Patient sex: M
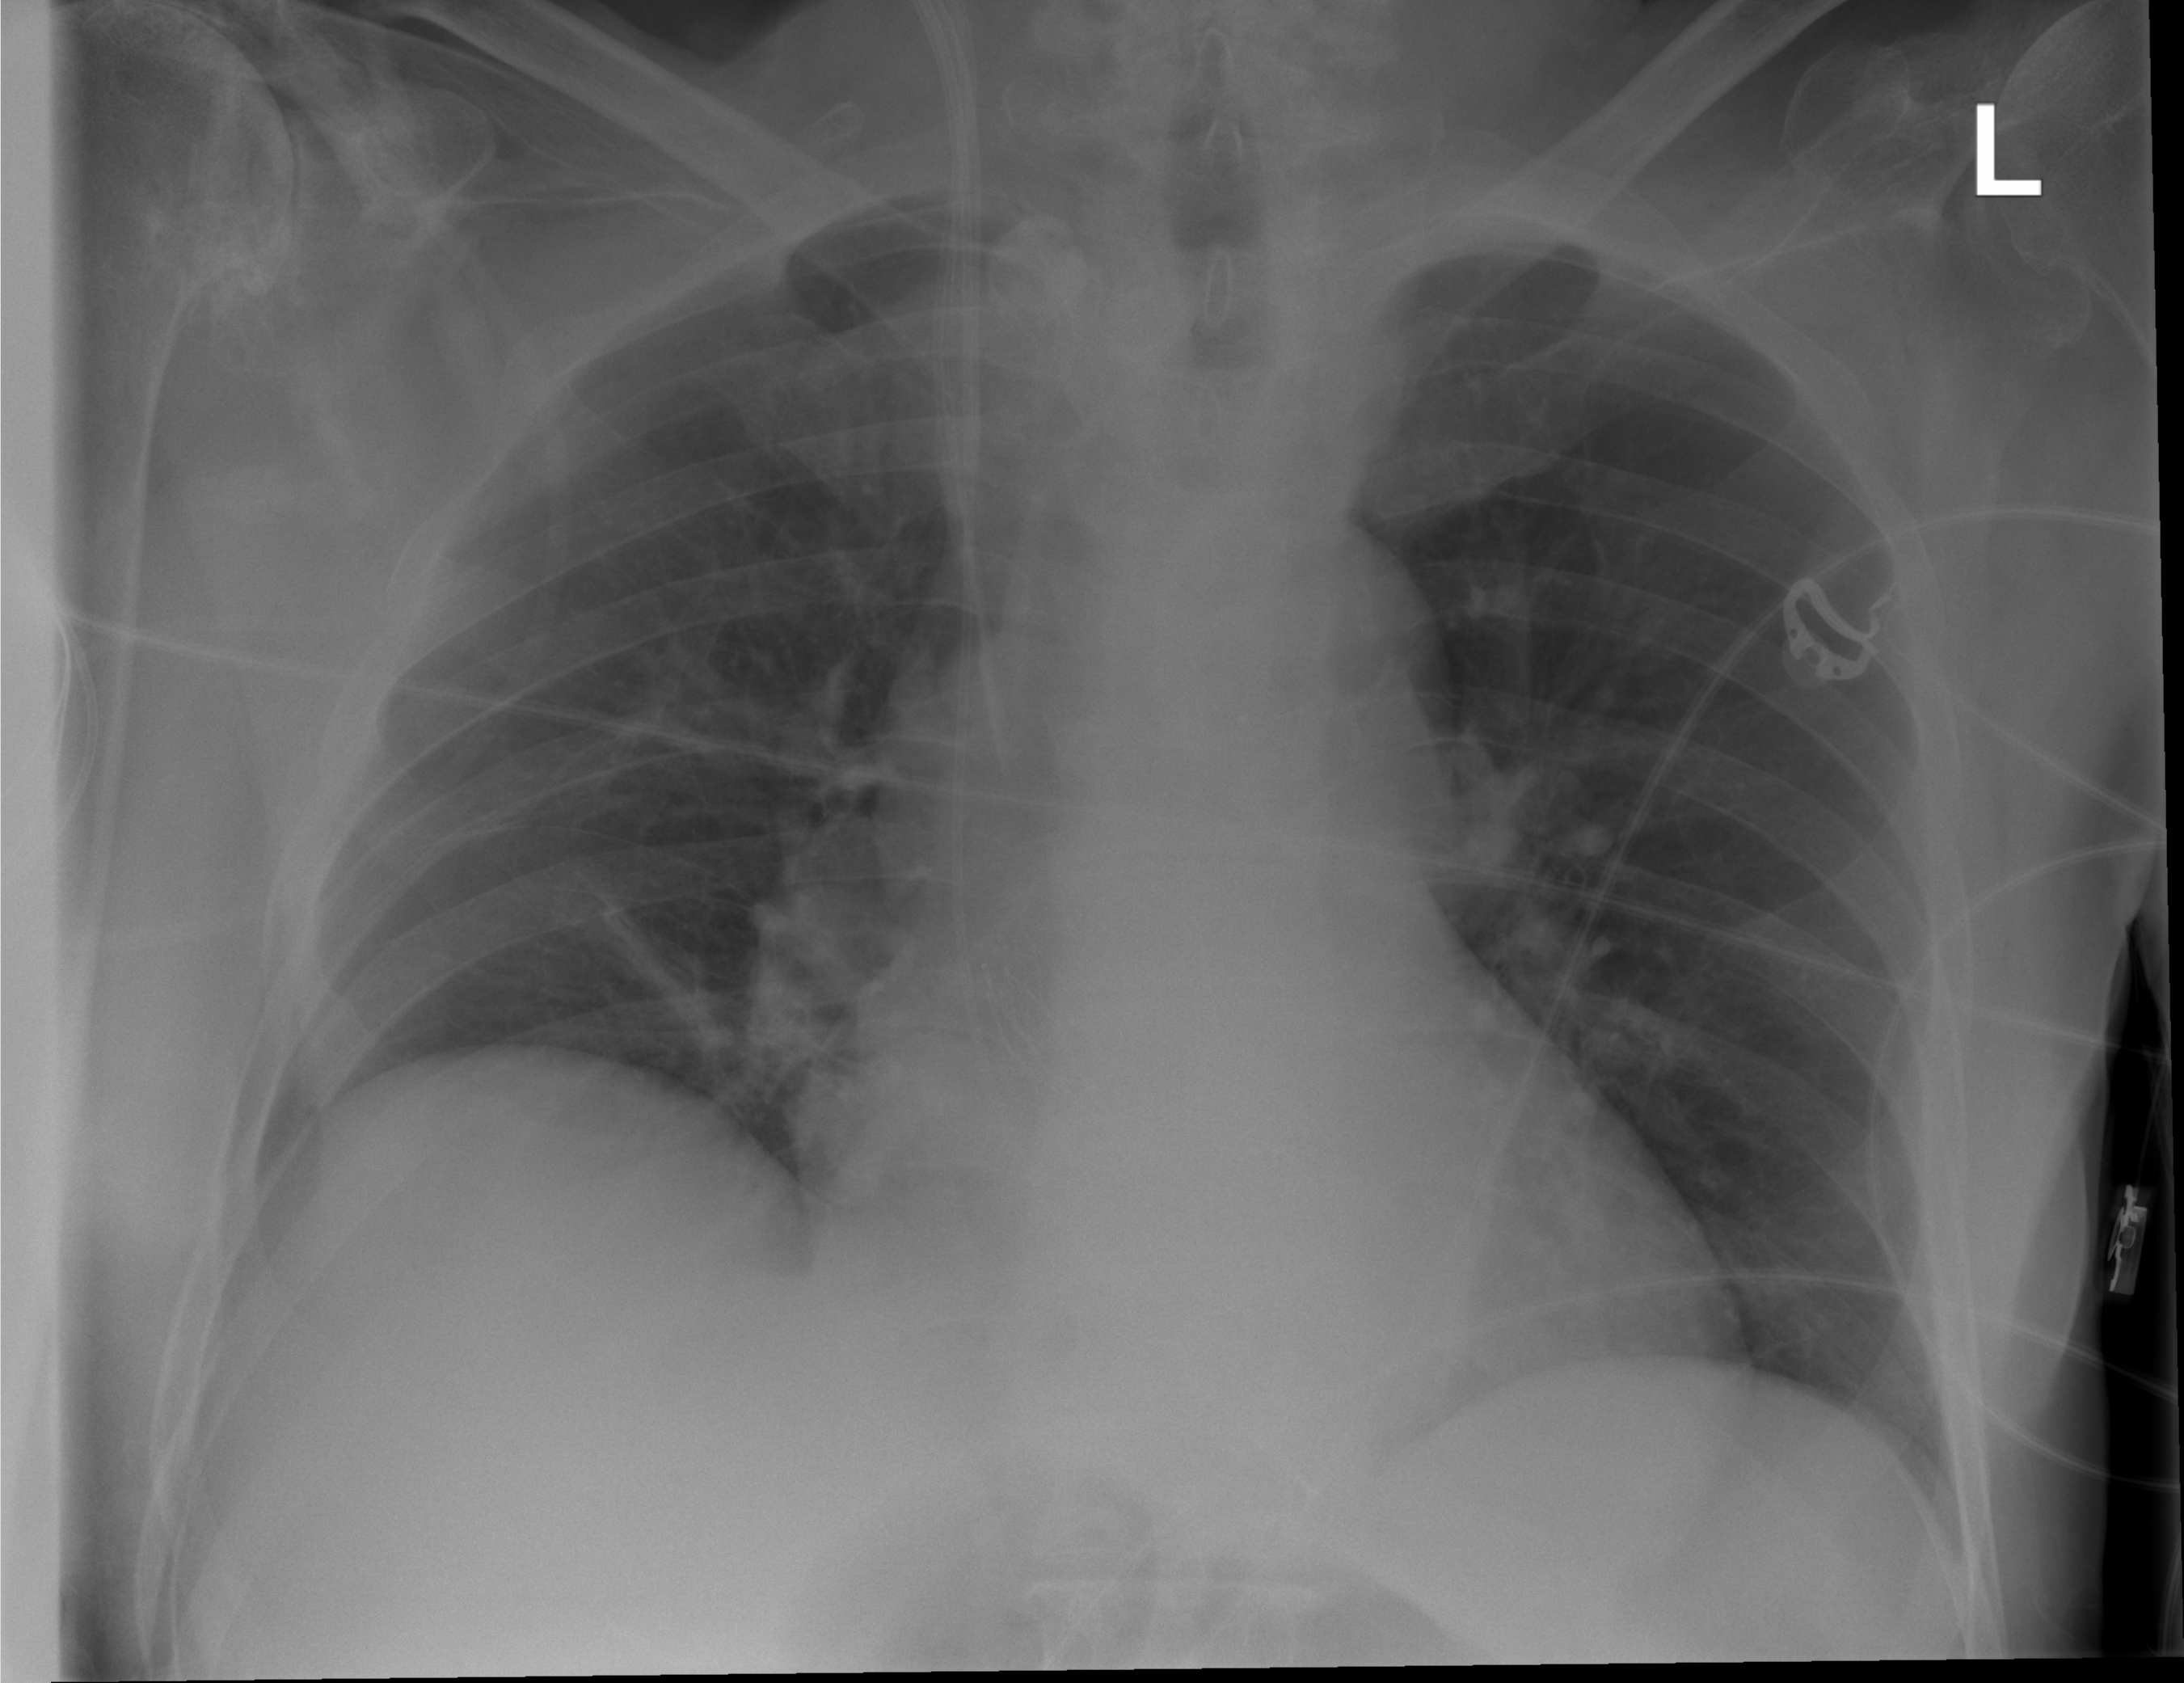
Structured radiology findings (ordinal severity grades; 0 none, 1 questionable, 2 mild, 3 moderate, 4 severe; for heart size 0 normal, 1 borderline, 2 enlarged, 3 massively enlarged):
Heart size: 0
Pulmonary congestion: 0
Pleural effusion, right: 0
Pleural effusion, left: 0
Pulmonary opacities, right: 0
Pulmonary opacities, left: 0
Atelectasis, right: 2
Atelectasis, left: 0